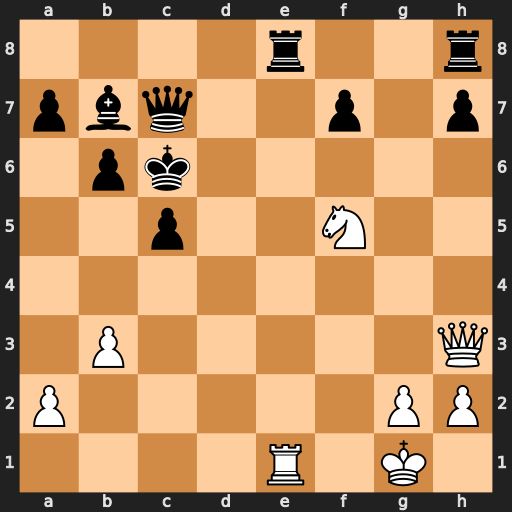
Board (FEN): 4r2r/pbq2p1p/1pk5/2p2N2/8/1P5Q/P5PP/4R1K1
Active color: w
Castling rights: -
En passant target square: -
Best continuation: Nd4+ cxd4 Rc1+ Kd6 Qg3+ Re5 Rxc7